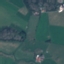
Land use / land cover: Pasture